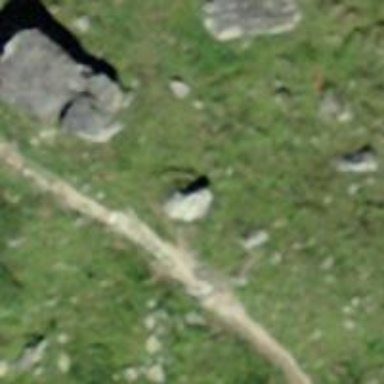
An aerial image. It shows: Dirt path.